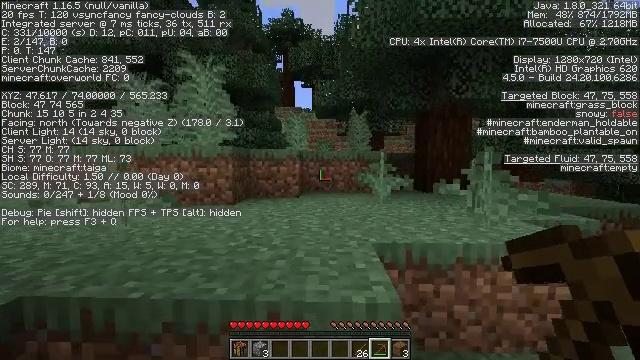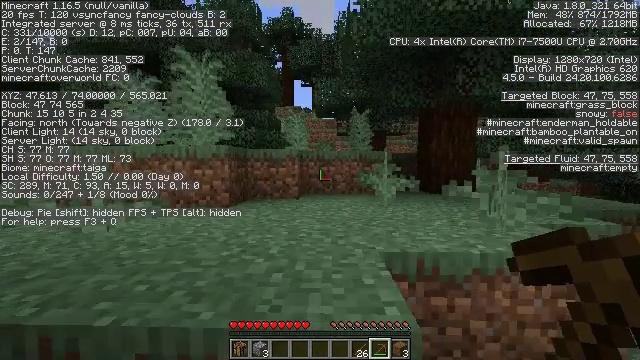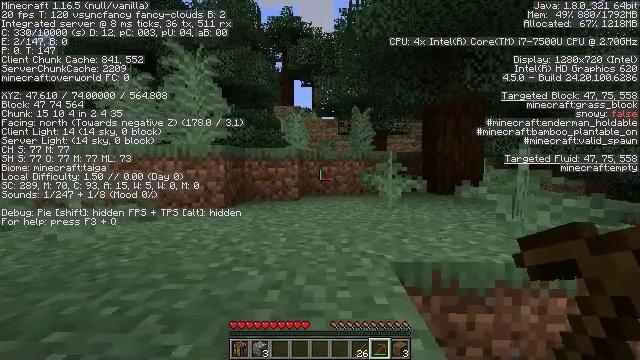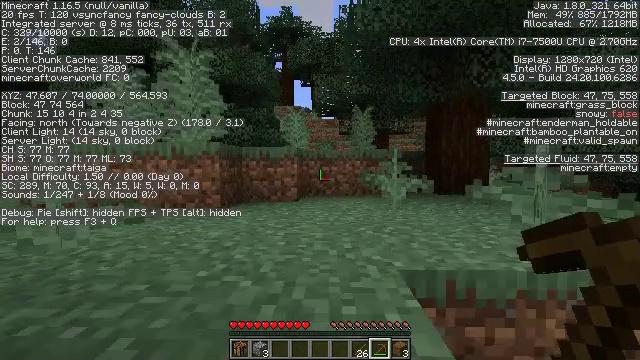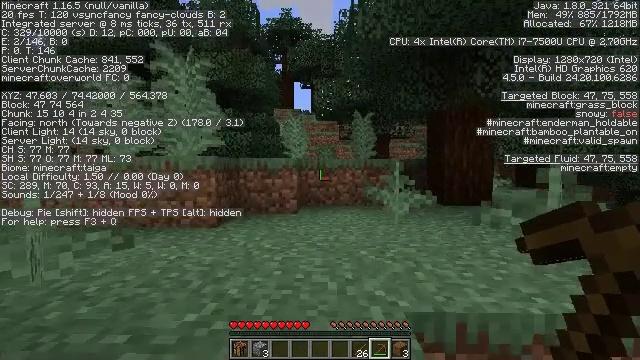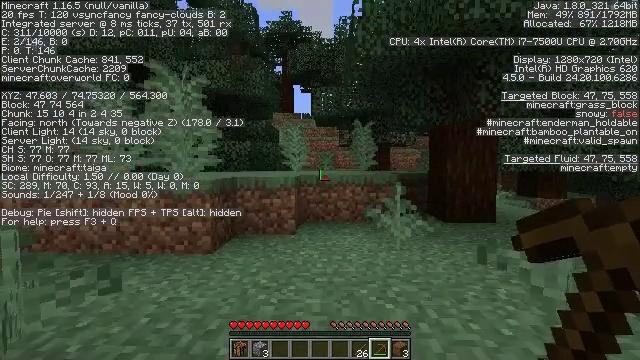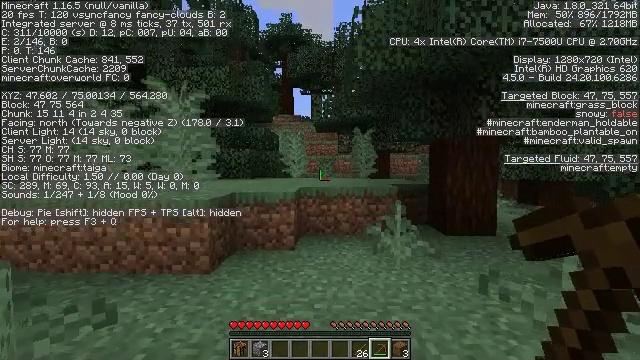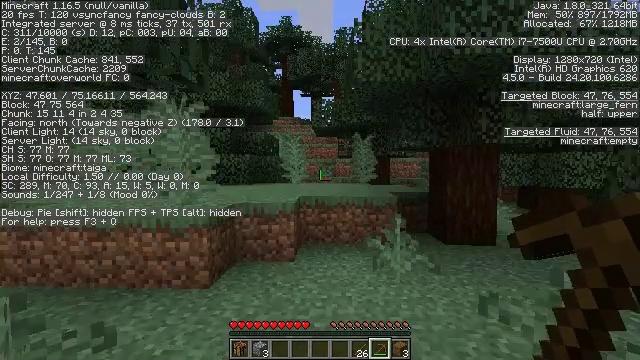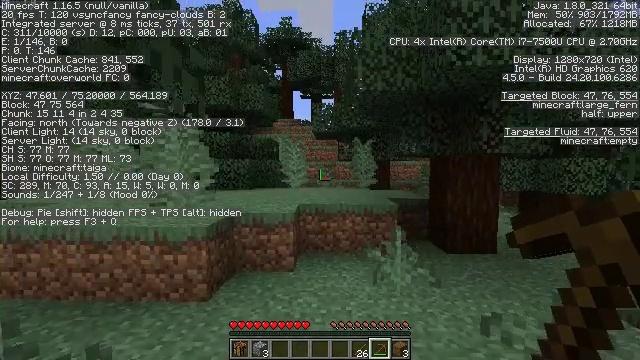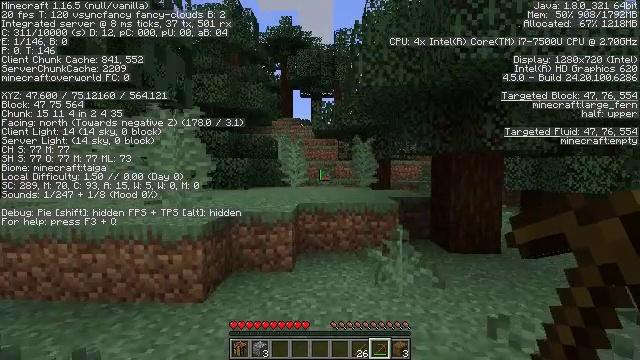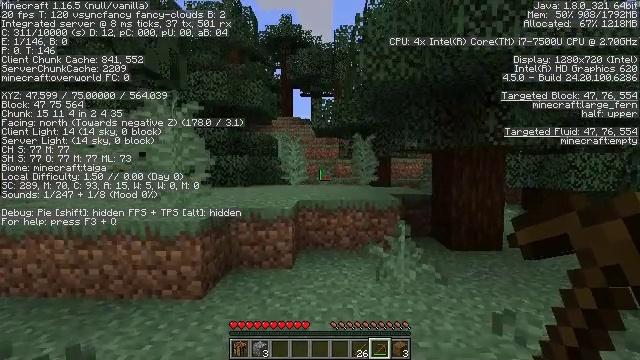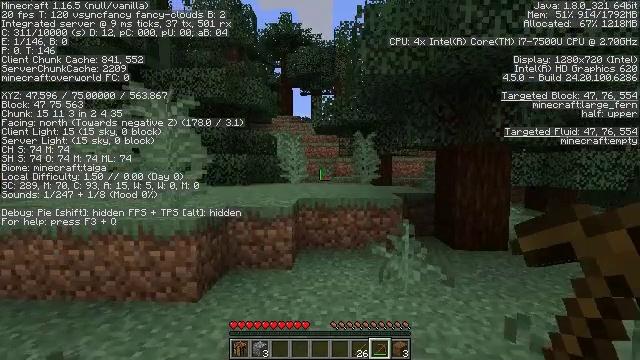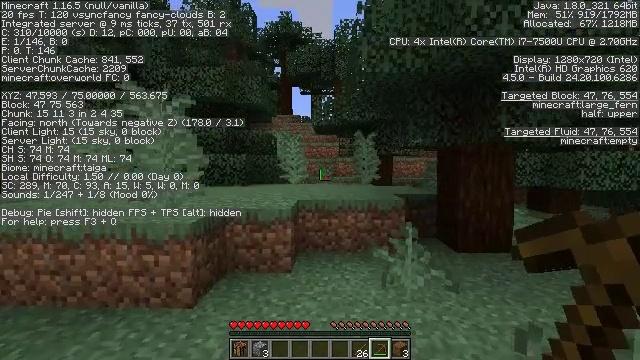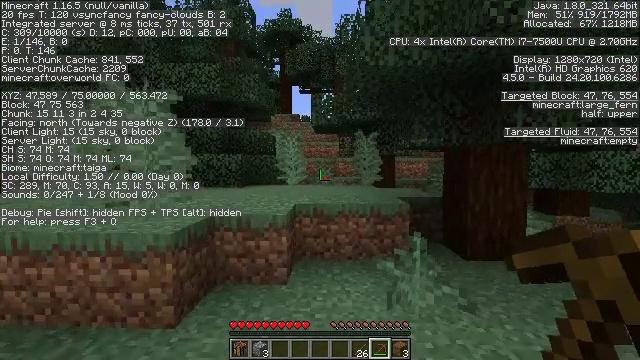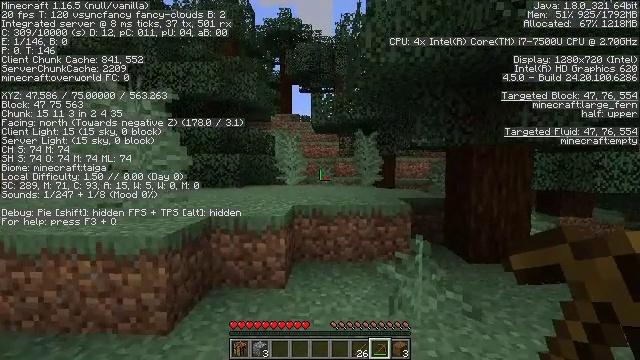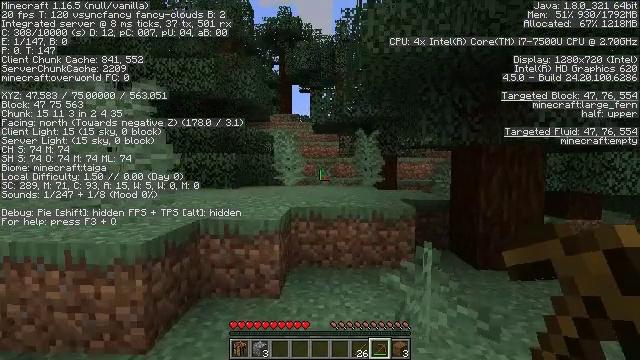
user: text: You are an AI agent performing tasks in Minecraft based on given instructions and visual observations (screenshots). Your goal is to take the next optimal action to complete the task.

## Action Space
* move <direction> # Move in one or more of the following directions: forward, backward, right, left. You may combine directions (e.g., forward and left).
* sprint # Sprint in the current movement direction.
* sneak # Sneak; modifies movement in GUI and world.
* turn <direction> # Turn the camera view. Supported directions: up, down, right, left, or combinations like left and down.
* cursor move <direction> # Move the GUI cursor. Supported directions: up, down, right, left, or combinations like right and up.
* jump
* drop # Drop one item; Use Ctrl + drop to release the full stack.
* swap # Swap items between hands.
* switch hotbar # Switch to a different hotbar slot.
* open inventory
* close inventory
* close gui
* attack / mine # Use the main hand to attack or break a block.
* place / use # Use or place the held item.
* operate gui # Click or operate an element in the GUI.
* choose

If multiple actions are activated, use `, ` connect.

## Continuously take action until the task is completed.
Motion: motion action
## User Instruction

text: Remove the large fern from the terrain.
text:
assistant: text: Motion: move forward
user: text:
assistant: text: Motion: move forward
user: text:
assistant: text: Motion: move forward
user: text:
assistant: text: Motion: move forward, jump
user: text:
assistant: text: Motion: move forward, jump
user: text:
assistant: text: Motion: move forward, jump
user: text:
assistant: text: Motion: move forward, jump
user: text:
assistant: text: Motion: move forward, jump
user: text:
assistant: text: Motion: move forward
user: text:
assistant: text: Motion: move forward
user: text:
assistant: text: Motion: move forward
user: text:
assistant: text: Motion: move forward
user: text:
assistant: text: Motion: move forward
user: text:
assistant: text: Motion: move forward
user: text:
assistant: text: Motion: move forward
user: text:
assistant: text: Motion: move forward
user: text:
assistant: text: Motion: move forward
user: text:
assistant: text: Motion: move forward
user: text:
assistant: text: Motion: move forward
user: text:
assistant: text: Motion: move forward
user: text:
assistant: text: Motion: move forward
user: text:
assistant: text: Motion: move forward
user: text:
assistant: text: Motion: move forward
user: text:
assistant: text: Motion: move forward
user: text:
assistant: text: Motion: move forward
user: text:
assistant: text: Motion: move forward
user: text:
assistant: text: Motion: move forward
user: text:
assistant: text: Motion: move forward, jump
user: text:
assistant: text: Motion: move forward, jump
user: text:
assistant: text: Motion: move forward, jump